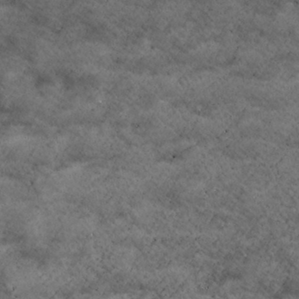
Label: non_frost